Question: '''
SELECT imagename, SUM(ratingvalue) as "lol"
FROM ratings
GROUP BY imagename;
'''

How do I go about grabbing the total of a specific 'imagename' so i can then display it onto the page, so for example instead of returning the results for all 12 image name's i want to be able to limit that down to one specific imagename. I would be able to do this if I could use the 'WHERE' statement but I realise you cannot do that with aggregate functions.
Any ideas on how I can implement 'WHERE imagename = '{$imgname}'' in the above SQL query?
Basically I'm looking for an alternate method to 'WHERE'.
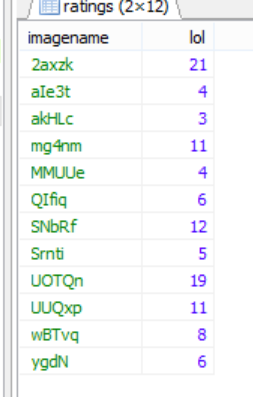
Answer: '''
SELECT imagename, SUM(ratingvalue) as "lol"
FROM ratings
WHERE imagename = 'MyImageName'
GROUP BY imagename;
'''